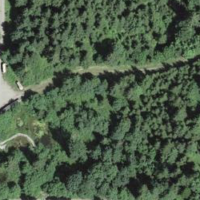
EUNIS habitat code: 45
Species observed at this site:
Tussilago farfara